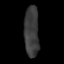
Tissue: lung
Cell type: Epithelial cells
Senescence score: 0.2329
Nuclear area (px): 726
Mean DAPI intensity: 59.237